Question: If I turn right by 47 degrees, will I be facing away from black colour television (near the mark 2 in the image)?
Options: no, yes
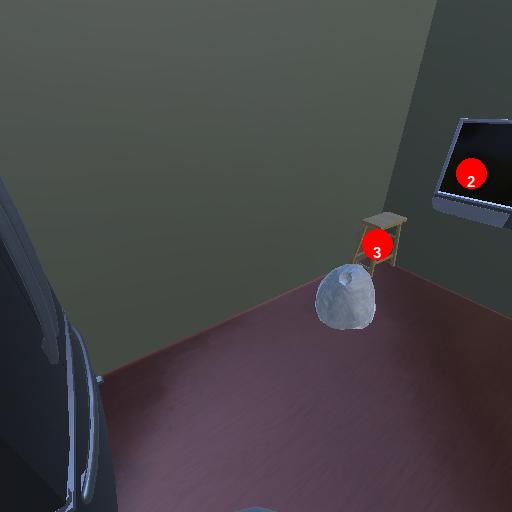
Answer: no